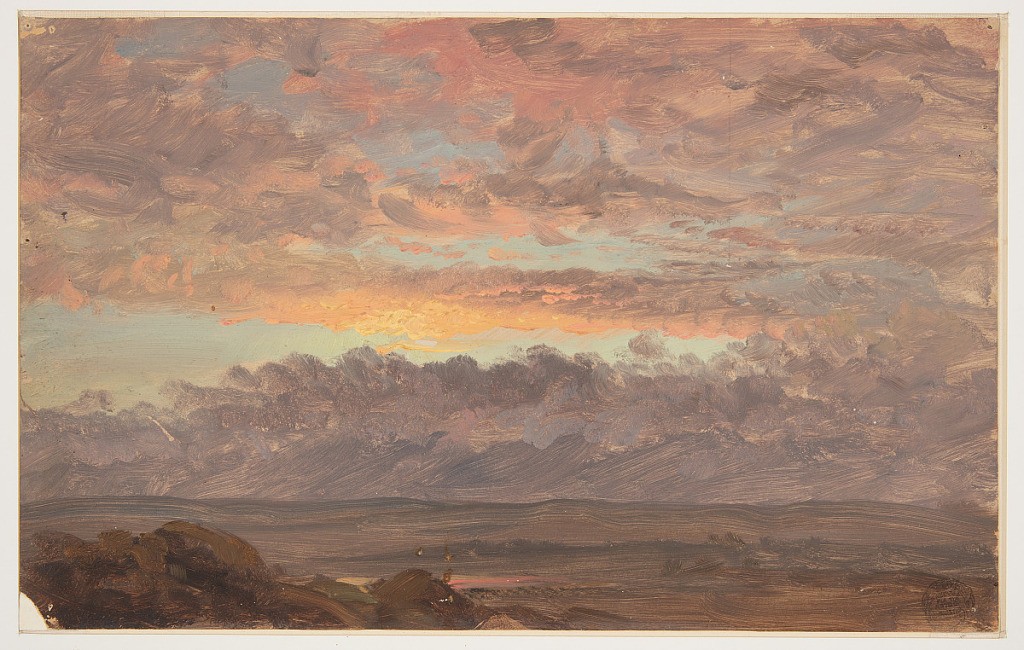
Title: View from Church's Farm, East Toward the Berkshires, Hudson, New York
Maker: Frederic Edwin Church, American, 1826–1900
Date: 1865–75
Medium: Brush and oil on paperboard
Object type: Drawing
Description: Landscape and atmosphere sketch of the sunset over the Hudson River Valley, looking east toward the Berkshires from the artist's property near Hudson, New York. A dark landscape with a pond or other body of water reflecting the sunlight comprises lower register. Above, a variety of tumultuous clouds stretch in banks and bands across the twilight sky. Light of the setting sun brightly illuminates cloud at center in hues of yellow and pin. Nearby clouds also catch red light. Behind, sky shines in gradient from green to blue.